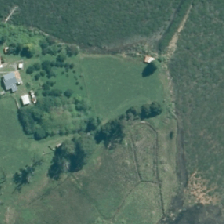
Land cover: high_producing_grassland